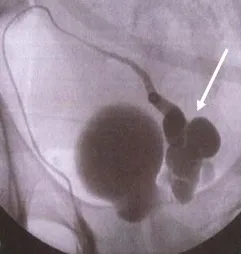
(a) Multiple enlarged seminal vesicle cysts (arrow) are enhanced like beads from near the vas deferens.
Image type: radiology (x_ray)